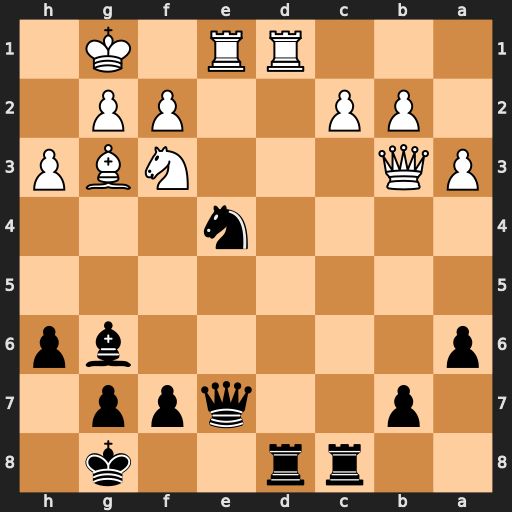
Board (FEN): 2rr2k1/1p2qpp1/p5bp/8/4n3/PQ3NBP/1PP2PP1/3RR1K1
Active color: b
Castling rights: -
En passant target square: -
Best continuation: Rxd1 Rxd1 Nxg3